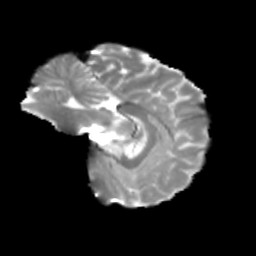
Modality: T2w
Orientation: sagittal
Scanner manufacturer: siemens
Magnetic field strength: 3 T
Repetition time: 4 s
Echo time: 0.0594 s